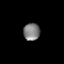
Tissue: lung
Cell type: Epithelial cells
Senescence score: 0.214
Nuclear area (px): 277
Mean DAPI intensity: 129.032